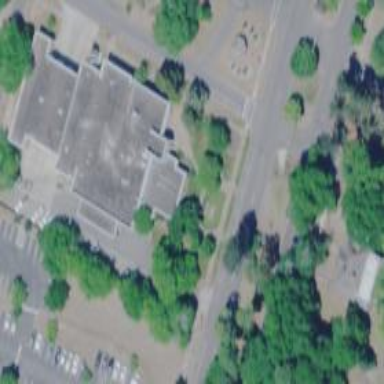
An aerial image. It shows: Fire station building.